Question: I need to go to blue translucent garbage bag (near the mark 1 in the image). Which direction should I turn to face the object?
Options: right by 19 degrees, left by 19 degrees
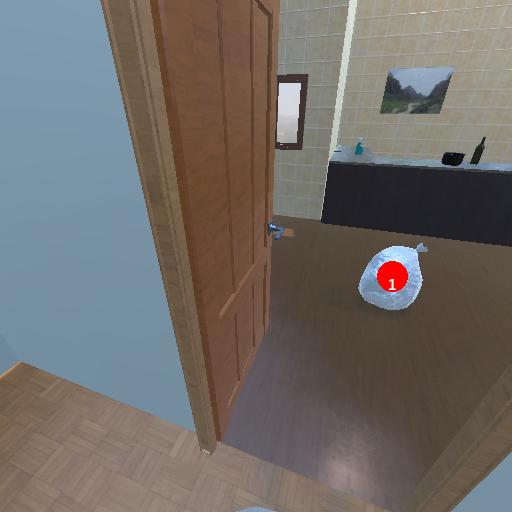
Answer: right by 19 degrees